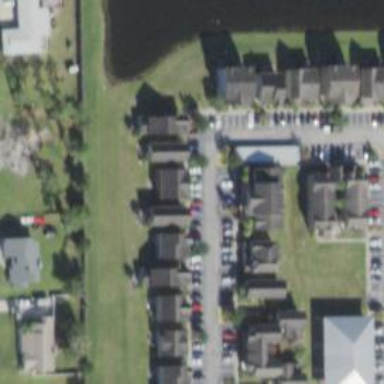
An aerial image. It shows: Parking space.